Aerial crown-view tile of a tropical tree (Barro Colorado Island, Panama), acquired 20250915:
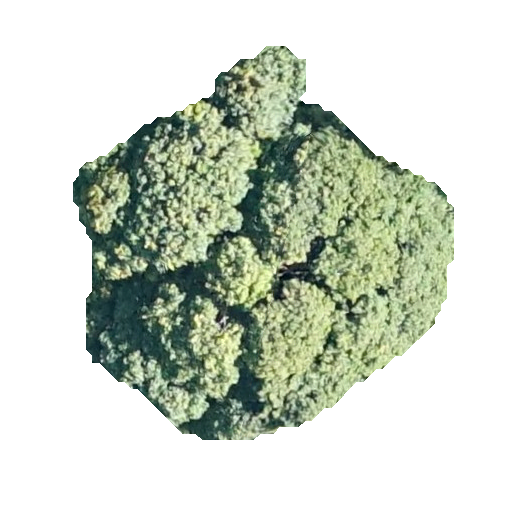
Species: Trichilia tuberculata
GBIF accepted scientific name: Trichilia tuberculata
Crown area: 143.99 m²